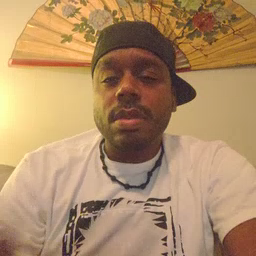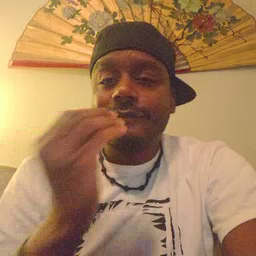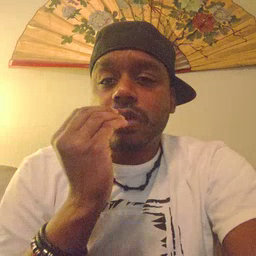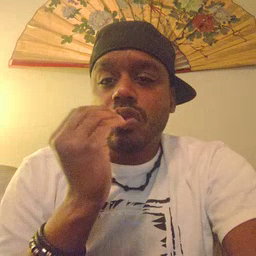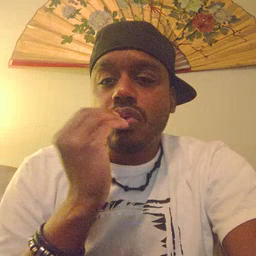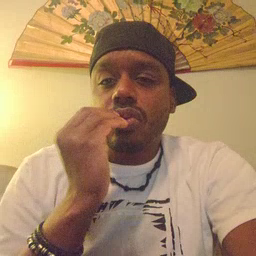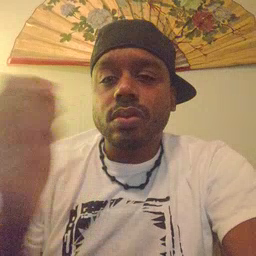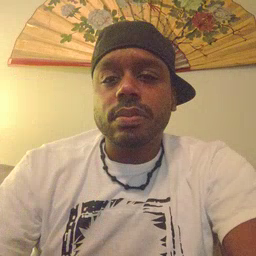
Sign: food